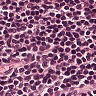
Metastatic tissue present: no